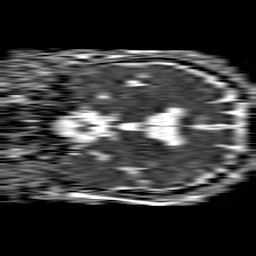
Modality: ADC
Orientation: coronal
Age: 51
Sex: male
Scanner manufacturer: philips
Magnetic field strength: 1.5 T
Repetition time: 4.6 s
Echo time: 0.08528 s